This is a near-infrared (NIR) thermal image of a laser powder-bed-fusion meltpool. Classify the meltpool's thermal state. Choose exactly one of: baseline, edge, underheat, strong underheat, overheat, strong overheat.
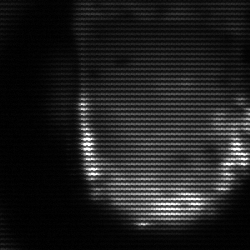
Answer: baseline